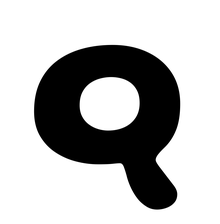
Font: Gluten_SemiBold